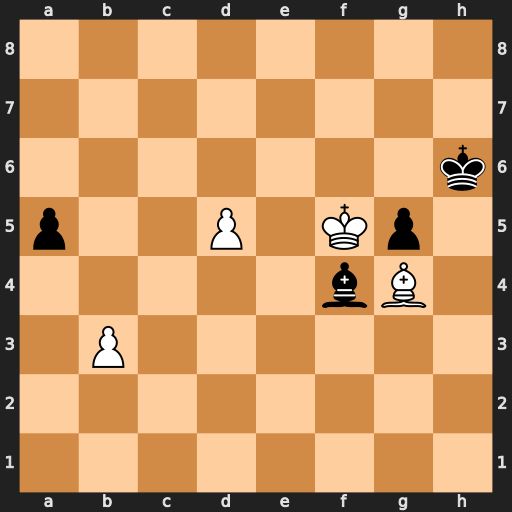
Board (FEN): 8/8/7k/p2P1Kp1/5bB1/1P6/8/8
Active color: w
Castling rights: -
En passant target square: -
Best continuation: Kf6 Bd6 Ke6